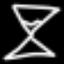
Label: hourglass